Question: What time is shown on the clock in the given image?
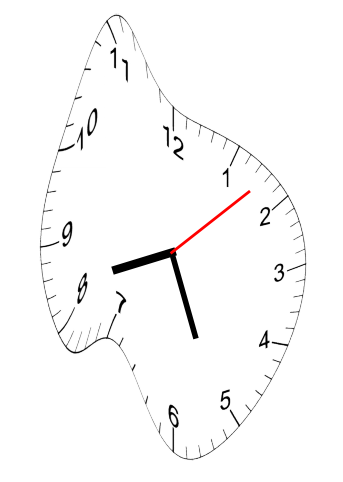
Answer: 08:26:08